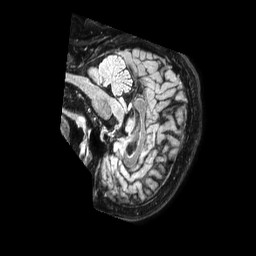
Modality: FLAIR
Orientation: sagittal
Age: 53
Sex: female
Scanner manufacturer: philips
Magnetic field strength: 1.5 T
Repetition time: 4.8 s
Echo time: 0.3317 s